Field crop: maize
Growth stage: 2
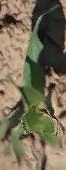
Species: maize